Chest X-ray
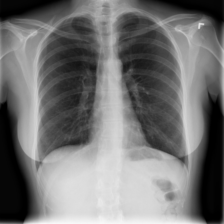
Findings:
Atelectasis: negative
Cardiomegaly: negative
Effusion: negative
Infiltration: negative
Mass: negative
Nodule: negative
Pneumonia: negative
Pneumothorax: positive
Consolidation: negative
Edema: negative
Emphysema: negative
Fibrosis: negative
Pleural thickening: negative
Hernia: negative